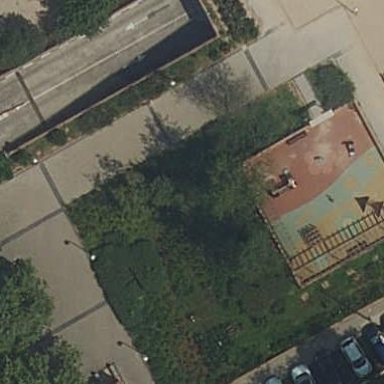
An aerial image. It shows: Playground area for leisure activities on the land.